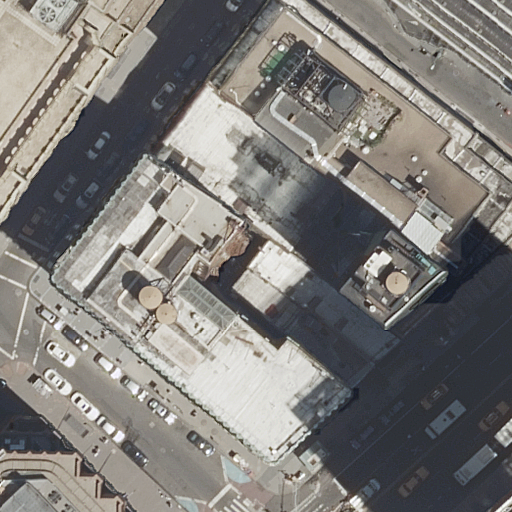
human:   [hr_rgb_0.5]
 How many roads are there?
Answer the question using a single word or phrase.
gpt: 4

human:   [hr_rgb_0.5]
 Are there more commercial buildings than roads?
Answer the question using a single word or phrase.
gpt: no

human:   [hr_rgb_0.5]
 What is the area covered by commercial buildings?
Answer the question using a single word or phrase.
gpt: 0m2

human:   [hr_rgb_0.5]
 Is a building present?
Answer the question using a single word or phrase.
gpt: yes

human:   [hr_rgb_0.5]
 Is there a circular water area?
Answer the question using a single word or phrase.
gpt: no

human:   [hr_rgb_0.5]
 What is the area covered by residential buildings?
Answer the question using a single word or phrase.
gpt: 4919m2

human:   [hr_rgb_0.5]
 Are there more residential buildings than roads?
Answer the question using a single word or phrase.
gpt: yes

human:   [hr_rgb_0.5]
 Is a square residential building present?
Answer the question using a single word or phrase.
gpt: no

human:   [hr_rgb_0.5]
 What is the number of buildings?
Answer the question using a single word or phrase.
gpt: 9

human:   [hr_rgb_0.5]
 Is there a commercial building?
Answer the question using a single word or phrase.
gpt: no

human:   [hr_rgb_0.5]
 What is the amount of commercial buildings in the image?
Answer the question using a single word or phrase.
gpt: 0

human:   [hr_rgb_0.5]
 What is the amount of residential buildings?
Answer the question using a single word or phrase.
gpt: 8

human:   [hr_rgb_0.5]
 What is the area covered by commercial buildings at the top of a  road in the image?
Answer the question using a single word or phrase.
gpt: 0m2

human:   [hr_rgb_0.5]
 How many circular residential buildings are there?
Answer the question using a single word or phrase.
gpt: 0

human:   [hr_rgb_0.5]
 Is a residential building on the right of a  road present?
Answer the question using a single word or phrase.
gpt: yes

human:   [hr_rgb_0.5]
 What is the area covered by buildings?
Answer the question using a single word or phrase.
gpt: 5318m2

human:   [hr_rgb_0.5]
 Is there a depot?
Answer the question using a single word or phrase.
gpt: no

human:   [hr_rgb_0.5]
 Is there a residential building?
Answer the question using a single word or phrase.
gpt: yes

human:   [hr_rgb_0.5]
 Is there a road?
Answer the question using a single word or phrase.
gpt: yes

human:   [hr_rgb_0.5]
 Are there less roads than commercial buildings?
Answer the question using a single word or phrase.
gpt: no

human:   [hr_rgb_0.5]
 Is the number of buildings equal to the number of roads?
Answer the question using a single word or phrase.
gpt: no

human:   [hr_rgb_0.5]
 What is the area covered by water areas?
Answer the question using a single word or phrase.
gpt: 0m2

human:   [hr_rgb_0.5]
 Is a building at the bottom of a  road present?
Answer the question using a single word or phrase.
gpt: yes

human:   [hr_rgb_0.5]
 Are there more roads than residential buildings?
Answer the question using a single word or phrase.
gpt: no

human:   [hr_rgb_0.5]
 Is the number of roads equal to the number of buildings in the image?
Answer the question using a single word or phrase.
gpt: no

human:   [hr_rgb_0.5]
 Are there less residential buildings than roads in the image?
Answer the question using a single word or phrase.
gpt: no

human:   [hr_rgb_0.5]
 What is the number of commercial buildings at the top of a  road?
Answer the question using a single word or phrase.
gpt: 0

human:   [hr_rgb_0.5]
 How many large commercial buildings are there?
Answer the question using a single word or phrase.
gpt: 0

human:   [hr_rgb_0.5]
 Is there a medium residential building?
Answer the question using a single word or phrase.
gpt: yes

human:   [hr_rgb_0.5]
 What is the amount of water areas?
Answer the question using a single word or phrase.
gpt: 0

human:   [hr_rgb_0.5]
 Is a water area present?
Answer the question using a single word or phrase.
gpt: no

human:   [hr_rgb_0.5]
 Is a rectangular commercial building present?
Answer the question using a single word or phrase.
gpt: no

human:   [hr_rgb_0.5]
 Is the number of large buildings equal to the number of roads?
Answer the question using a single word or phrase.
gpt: no

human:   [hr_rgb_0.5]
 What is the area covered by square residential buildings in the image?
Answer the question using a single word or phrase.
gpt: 0m2

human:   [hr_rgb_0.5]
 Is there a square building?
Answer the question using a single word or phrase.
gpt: no

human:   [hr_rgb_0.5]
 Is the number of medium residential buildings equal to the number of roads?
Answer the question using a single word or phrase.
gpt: no

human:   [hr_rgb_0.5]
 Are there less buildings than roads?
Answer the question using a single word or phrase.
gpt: no

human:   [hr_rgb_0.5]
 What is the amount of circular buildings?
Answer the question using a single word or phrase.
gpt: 0

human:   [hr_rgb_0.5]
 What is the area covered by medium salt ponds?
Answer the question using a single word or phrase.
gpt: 0m2

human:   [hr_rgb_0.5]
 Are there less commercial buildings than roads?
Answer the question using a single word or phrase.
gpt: yes

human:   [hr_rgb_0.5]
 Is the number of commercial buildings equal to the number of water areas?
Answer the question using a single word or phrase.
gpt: yes

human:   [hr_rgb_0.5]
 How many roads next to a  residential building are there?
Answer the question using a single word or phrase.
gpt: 4

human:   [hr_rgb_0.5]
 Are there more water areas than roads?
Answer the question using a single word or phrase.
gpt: no

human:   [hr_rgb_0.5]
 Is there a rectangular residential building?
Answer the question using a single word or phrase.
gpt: yes

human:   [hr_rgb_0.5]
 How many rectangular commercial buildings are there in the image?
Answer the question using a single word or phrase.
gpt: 0

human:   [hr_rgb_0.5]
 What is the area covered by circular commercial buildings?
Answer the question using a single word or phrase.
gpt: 0m2

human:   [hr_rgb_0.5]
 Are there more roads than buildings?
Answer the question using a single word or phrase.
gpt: no

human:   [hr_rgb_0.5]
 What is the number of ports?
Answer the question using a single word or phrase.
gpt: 0

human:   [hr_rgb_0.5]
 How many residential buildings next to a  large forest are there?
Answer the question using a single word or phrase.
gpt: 0

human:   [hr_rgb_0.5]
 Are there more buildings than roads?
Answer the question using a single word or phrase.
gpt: yes

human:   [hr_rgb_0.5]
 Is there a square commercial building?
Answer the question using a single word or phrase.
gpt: no

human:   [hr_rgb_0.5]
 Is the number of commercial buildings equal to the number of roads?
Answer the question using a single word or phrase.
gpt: no

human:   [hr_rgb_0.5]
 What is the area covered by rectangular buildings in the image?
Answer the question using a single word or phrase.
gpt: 908m2

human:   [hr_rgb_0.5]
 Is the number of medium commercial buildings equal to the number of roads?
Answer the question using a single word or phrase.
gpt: no

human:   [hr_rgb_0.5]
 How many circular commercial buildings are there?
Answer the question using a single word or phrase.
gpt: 0

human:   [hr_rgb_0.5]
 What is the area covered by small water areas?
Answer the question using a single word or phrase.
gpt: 0m2

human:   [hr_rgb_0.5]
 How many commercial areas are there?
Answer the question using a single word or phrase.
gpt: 0

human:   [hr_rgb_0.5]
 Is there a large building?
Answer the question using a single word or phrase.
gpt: yes

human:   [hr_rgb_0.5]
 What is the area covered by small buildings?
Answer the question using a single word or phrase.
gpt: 2m2

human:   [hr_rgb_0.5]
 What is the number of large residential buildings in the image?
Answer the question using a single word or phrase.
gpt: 5

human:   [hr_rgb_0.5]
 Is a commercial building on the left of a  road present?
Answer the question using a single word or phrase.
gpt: no

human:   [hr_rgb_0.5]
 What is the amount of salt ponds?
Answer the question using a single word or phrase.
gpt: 0

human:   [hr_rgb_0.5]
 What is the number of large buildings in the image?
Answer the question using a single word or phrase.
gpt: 5

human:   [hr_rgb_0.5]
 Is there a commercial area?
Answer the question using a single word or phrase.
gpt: no